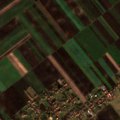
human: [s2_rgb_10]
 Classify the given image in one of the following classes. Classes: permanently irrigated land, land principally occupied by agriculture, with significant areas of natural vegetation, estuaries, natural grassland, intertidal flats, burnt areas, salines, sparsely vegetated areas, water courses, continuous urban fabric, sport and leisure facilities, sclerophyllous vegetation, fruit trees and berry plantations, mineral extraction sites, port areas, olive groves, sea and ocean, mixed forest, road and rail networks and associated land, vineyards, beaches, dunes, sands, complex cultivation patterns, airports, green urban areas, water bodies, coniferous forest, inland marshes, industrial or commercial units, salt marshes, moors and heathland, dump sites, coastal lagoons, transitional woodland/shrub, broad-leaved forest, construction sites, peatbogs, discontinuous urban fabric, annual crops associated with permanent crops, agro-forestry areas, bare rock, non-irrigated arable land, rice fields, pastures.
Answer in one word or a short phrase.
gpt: discontinuous urban fabric, non-irrigated arable land